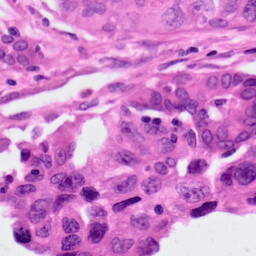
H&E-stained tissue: Lung